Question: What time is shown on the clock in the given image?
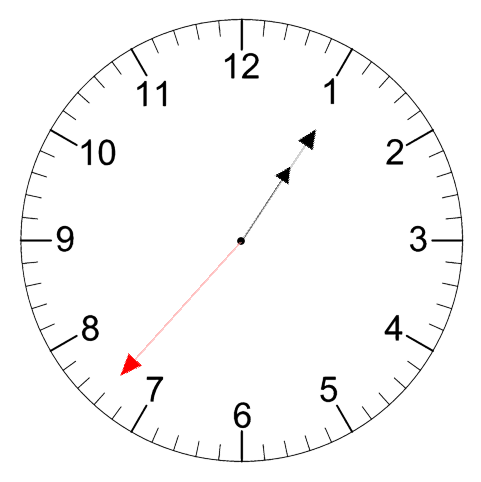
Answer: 01:05:37